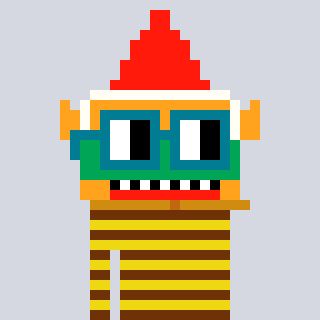
a pixel art character with square dark green glasses, a gnome-shaped head and a yellow-colored body on a cool background